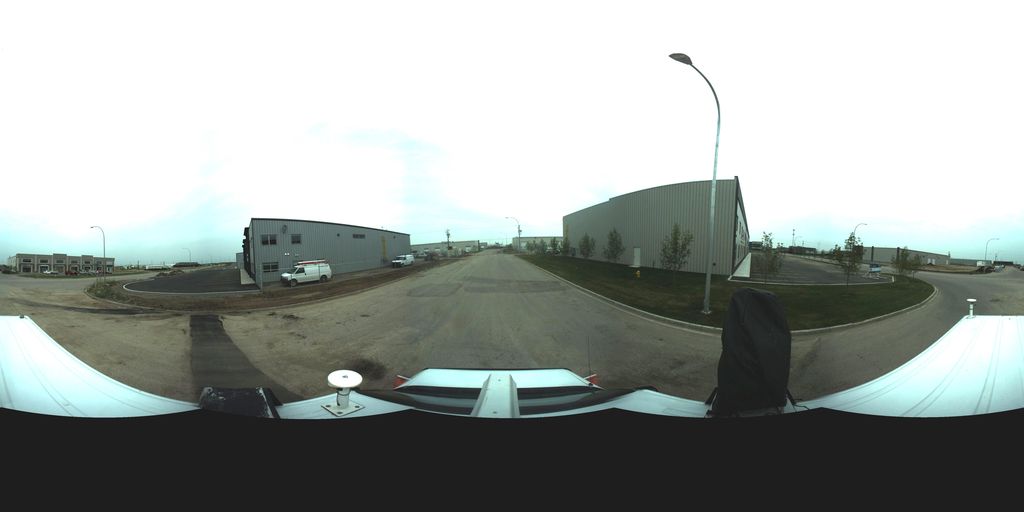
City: saskatoon